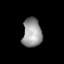
Tissue: lung
Cell type: Epithelial cells
Senescence score: 0.2375
Nuclear area (px): 549
Mean DAPI intensity: 151.96